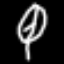
Label: leaf